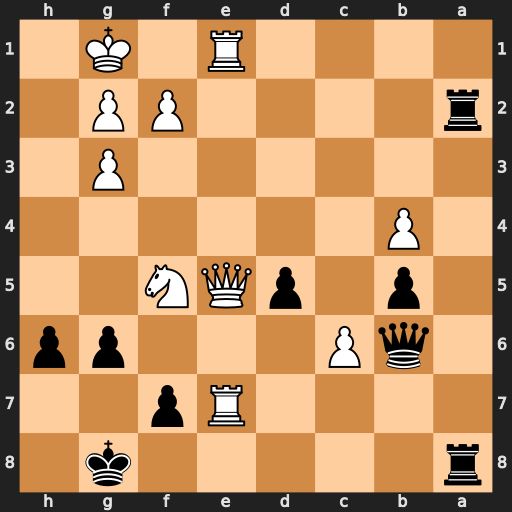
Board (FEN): r5k1/4Rp2/1qP3pp/1p1pQN2/1P6/6P1/r4PP1/4R1K1
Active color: b
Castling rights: -
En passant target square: -
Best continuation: Qxf2+ Kh2 Qxg2#